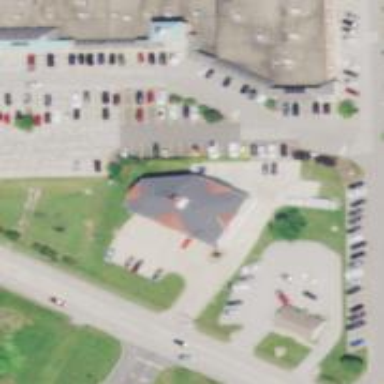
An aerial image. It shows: Veterinary facility.